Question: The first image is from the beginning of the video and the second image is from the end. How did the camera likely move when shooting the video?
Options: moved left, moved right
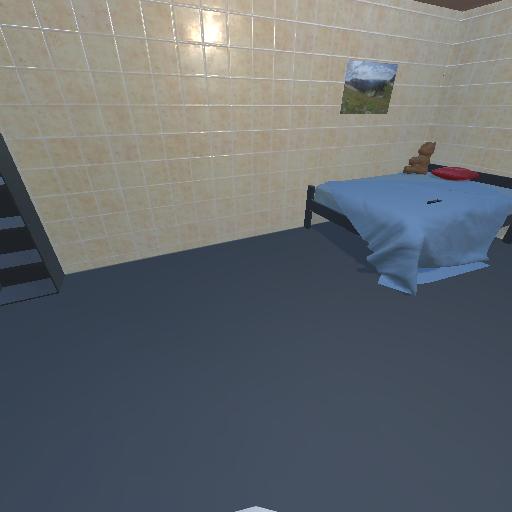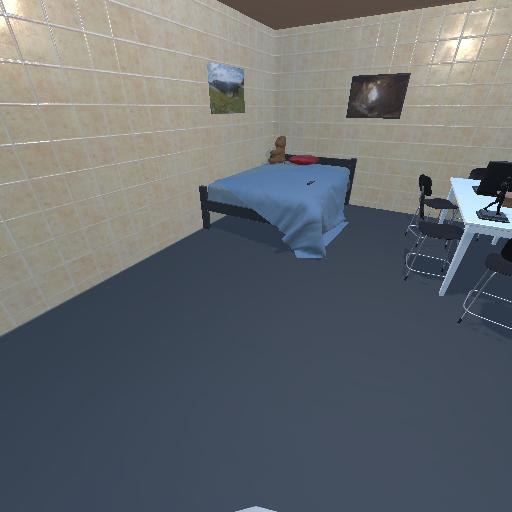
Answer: moved left